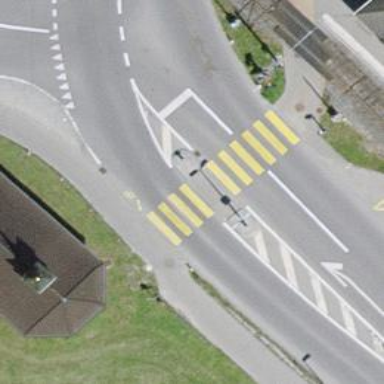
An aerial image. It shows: Marked zebra crossing with island in the middle. The crossing is clearly visible with markings.